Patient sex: F
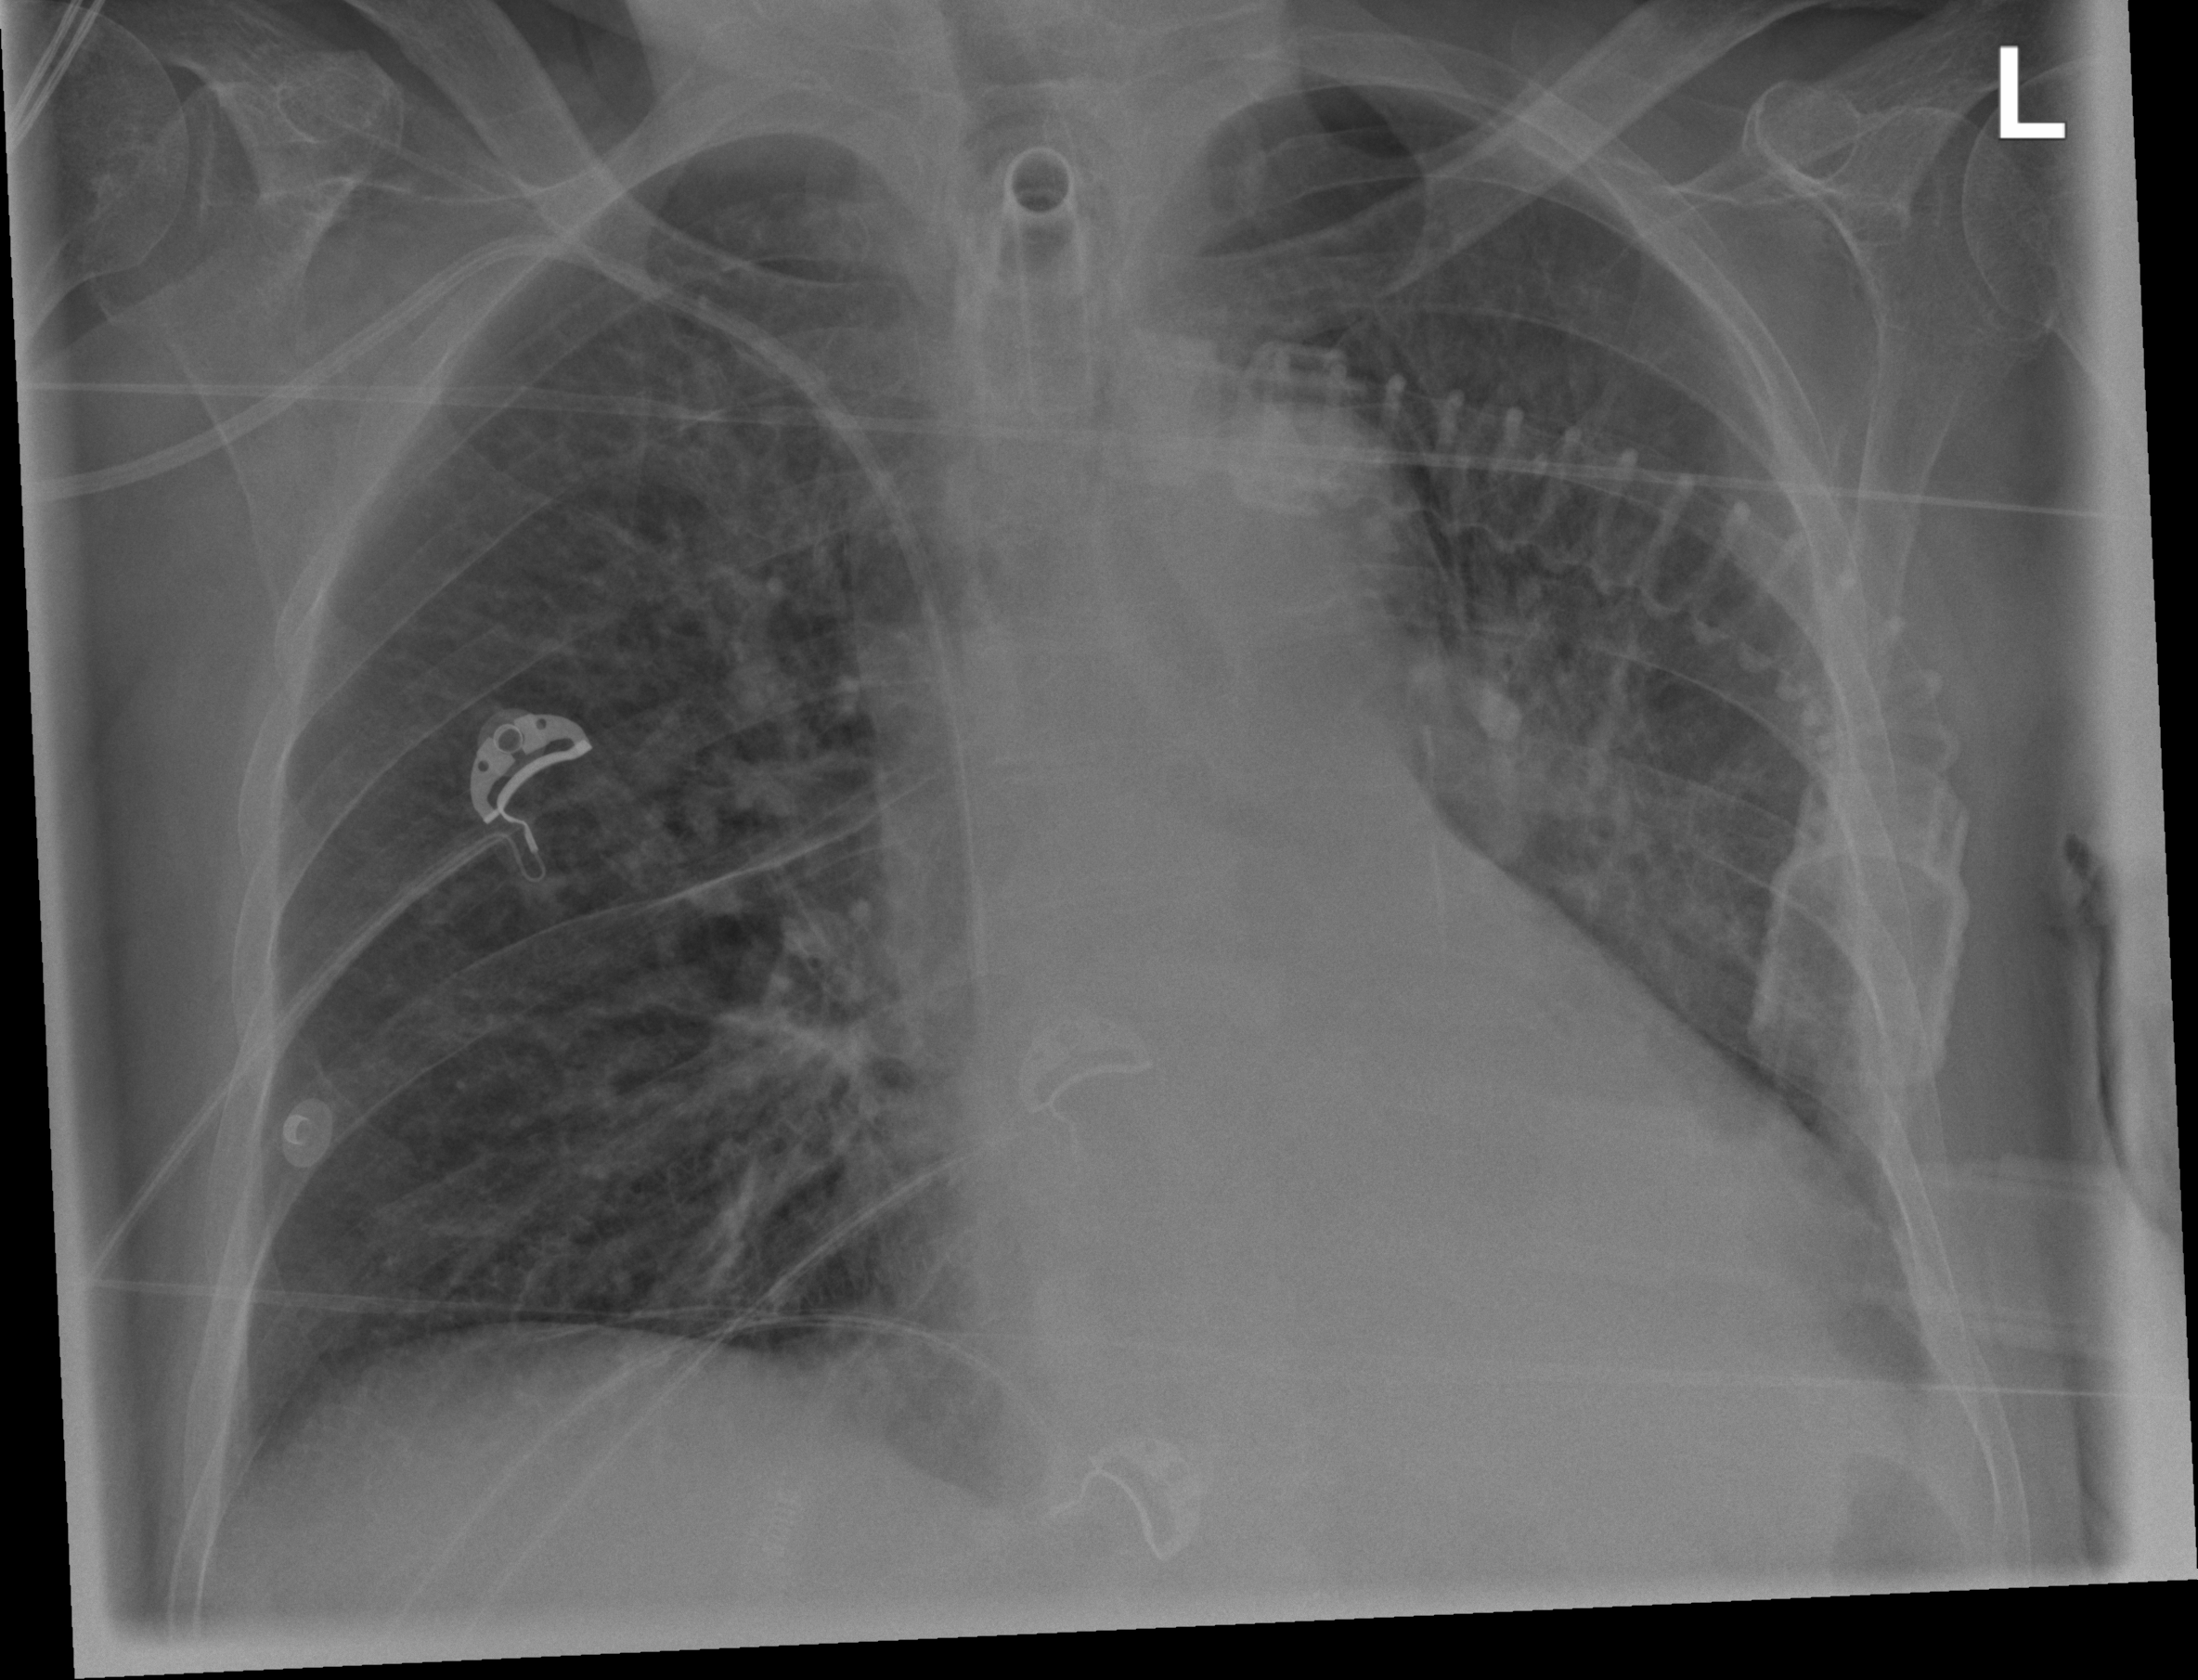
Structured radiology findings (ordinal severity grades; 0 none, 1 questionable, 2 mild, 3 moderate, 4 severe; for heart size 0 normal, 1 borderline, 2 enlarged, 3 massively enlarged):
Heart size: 1
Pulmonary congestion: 2
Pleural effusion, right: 0
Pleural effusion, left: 0
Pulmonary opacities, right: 0
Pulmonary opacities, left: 2
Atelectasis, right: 0
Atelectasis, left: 2